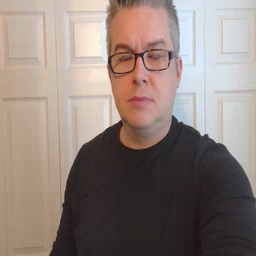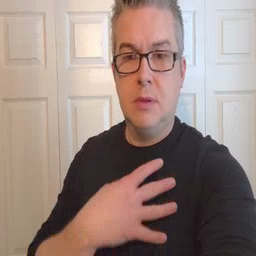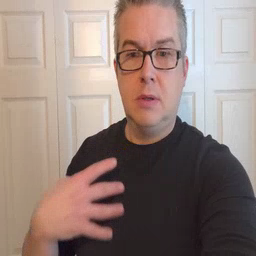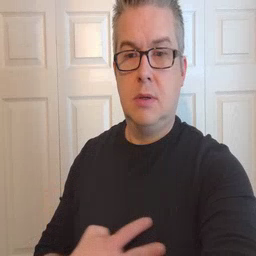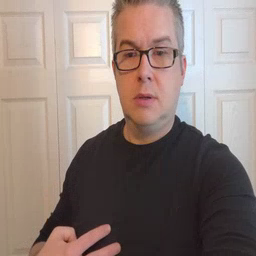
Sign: zebra